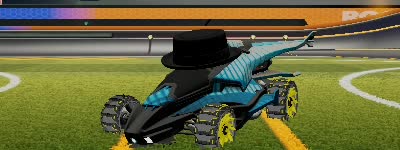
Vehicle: aftershock